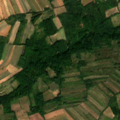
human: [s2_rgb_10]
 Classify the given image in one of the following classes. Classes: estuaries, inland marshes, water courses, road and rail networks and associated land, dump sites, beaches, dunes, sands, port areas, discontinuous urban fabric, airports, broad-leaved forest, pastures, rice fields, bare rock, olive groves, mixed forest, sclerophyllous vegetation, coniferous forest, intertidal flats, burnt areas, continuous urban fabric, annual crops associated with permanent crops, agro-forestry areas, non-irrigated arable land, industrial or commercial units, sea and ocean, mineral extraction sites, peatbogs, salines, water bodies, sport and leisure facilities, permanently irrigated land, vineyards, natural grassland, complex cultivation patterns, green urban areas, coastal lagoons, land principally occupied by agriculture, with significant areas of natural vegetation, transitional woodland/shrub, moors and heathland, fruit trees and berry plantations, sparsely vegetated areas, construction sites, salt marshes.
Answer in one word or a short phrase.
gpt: non-irrigated arable land, complex cultivation patterns, land principally occupied by agriculture, with significant areas of natural vegetation, broad-leaved forest